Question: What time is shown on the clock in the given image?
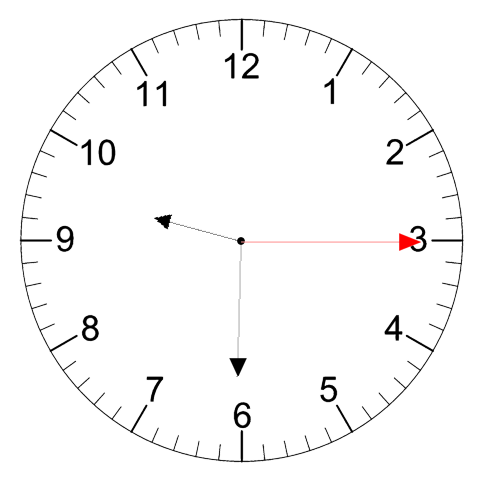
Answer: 09:30:15